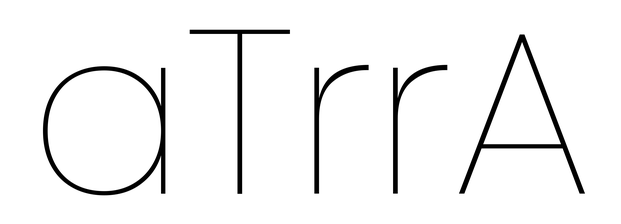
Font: Poppins-Thin